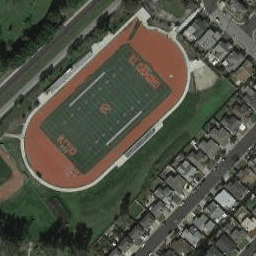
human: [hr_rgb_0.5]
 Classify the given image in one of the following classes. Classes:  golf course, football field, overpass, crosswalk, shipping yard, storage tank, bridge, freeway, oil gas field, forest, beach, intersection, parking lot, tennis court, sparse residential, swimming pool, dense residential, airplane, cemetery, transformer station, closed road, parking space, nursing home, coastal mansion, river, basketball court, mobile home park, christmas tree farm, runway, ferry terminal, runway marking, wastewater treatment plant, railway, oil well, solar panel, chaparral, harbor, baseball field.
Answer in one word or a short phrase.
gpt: football field